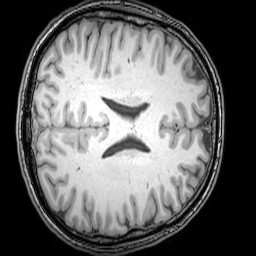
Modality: T1w
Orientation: axial
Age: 33
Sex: male
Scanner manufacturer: philips
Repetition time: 0.008203 s
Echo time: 0.00379 s